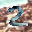
Label: 2